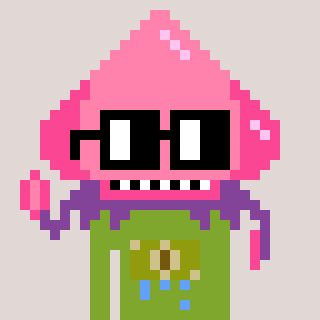
a pixel art character with square black glasses, a squid-shaped head and a slimegreen-colored body on a warm background